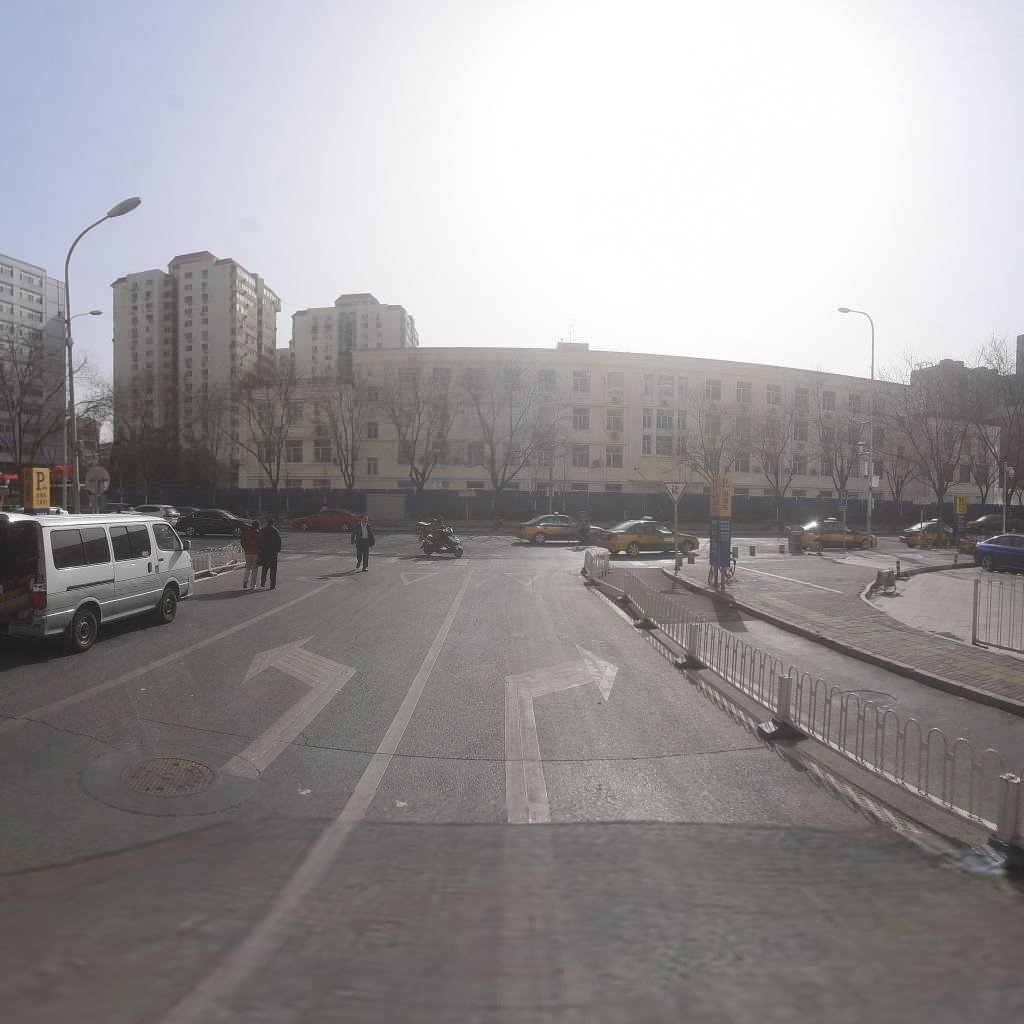
Region: Xicheng
Road damage annotations: transverse crack, transverse crack, manhole cover, manhole cover